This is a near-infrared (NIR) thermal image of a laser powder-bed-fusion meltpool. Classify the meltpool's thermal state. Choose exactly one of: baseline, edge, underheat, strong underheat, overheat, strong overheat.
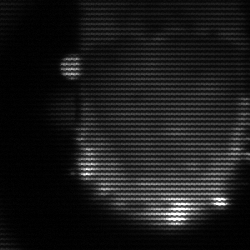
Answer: baseline